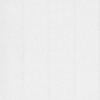
Label: dusty